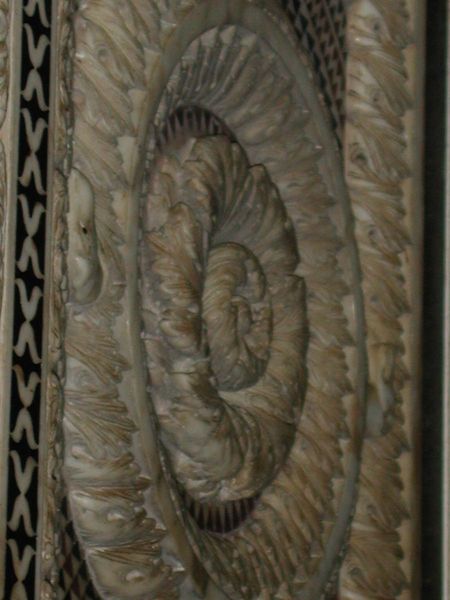
Titel: Taufbecken
Künstler: Guido Bigarelli da Como
Standort: Pisa, Baptisterium (EU - I - Toskana)
Schlagwörter: blätter, blume, marmor, schwarz, weiss, haus, beige, muster, ornament, alt, wand, rahmen, stein, feld, kirche, gold, blatt, kreis, rund, relief, klein, dekor, ornamente, verzierung, korb, stuck, foto, geflecht, groß, plastisch, kreise, fliese, mosaik, intarsien, kreuze, rosette, muschel, schnecke, spirale, krei, flechtwerk, akanthus, akanthusblätter, kringel, verschnörkelt, akanthusblatt, x, gravus, stein4, gemeizelt, urnament, donuts